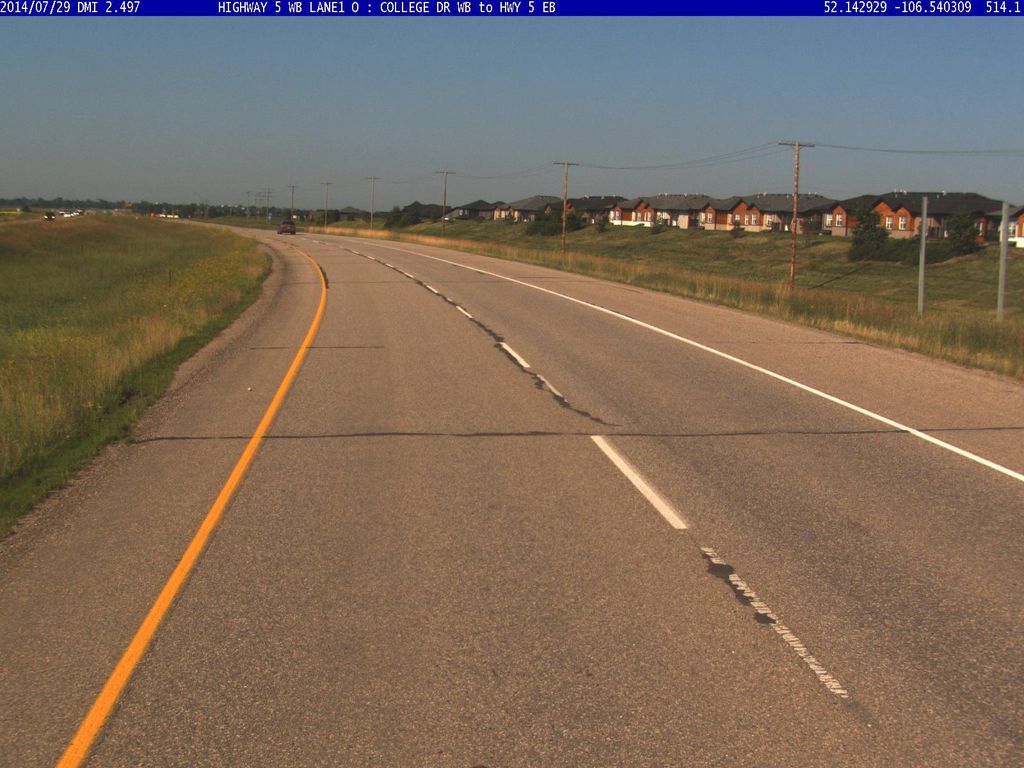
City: saskatoon